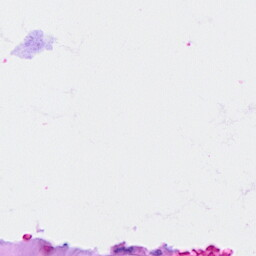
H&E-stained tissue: Breast